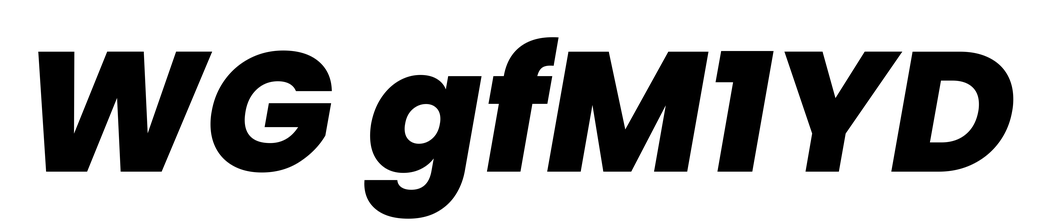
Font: Poppins-ExtraBoldItalic